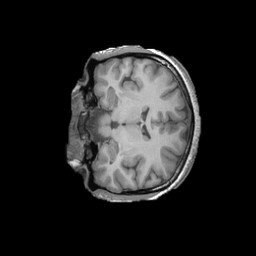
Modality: T1w
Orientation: coronal
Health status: ill
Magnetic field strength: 3 T